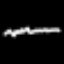
Label: squiggle